Field crop: tomato
Growth stage: 1
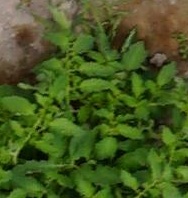
Species: tomato